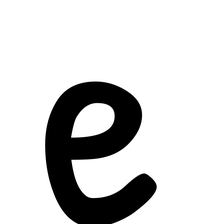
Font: PatrickHand-Regular